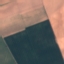
Land use / land cover: AnnualCrop